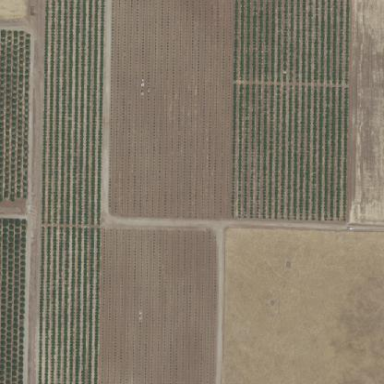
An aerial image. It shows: Orange orchard with rows of orange trees.